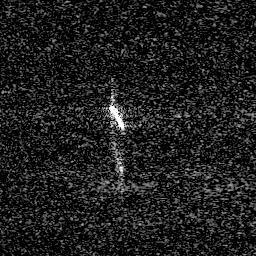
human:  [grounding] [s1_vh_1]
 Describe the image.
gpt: In the satellite image, there is  <ref>1 medium ship </ref> <box>[[40, 39, 50, 51, 0]]</box> located at center.